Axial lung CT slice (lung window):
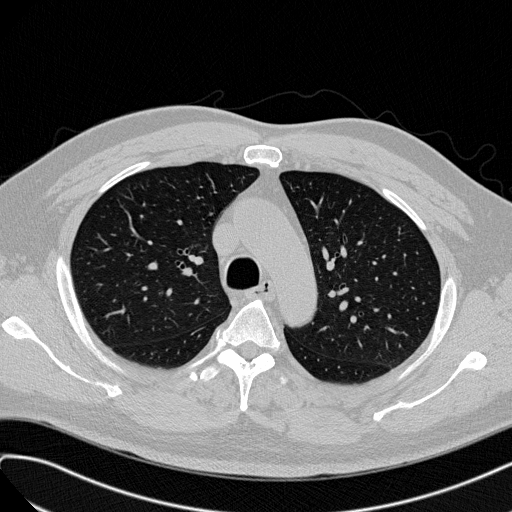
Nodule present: no